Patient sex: M
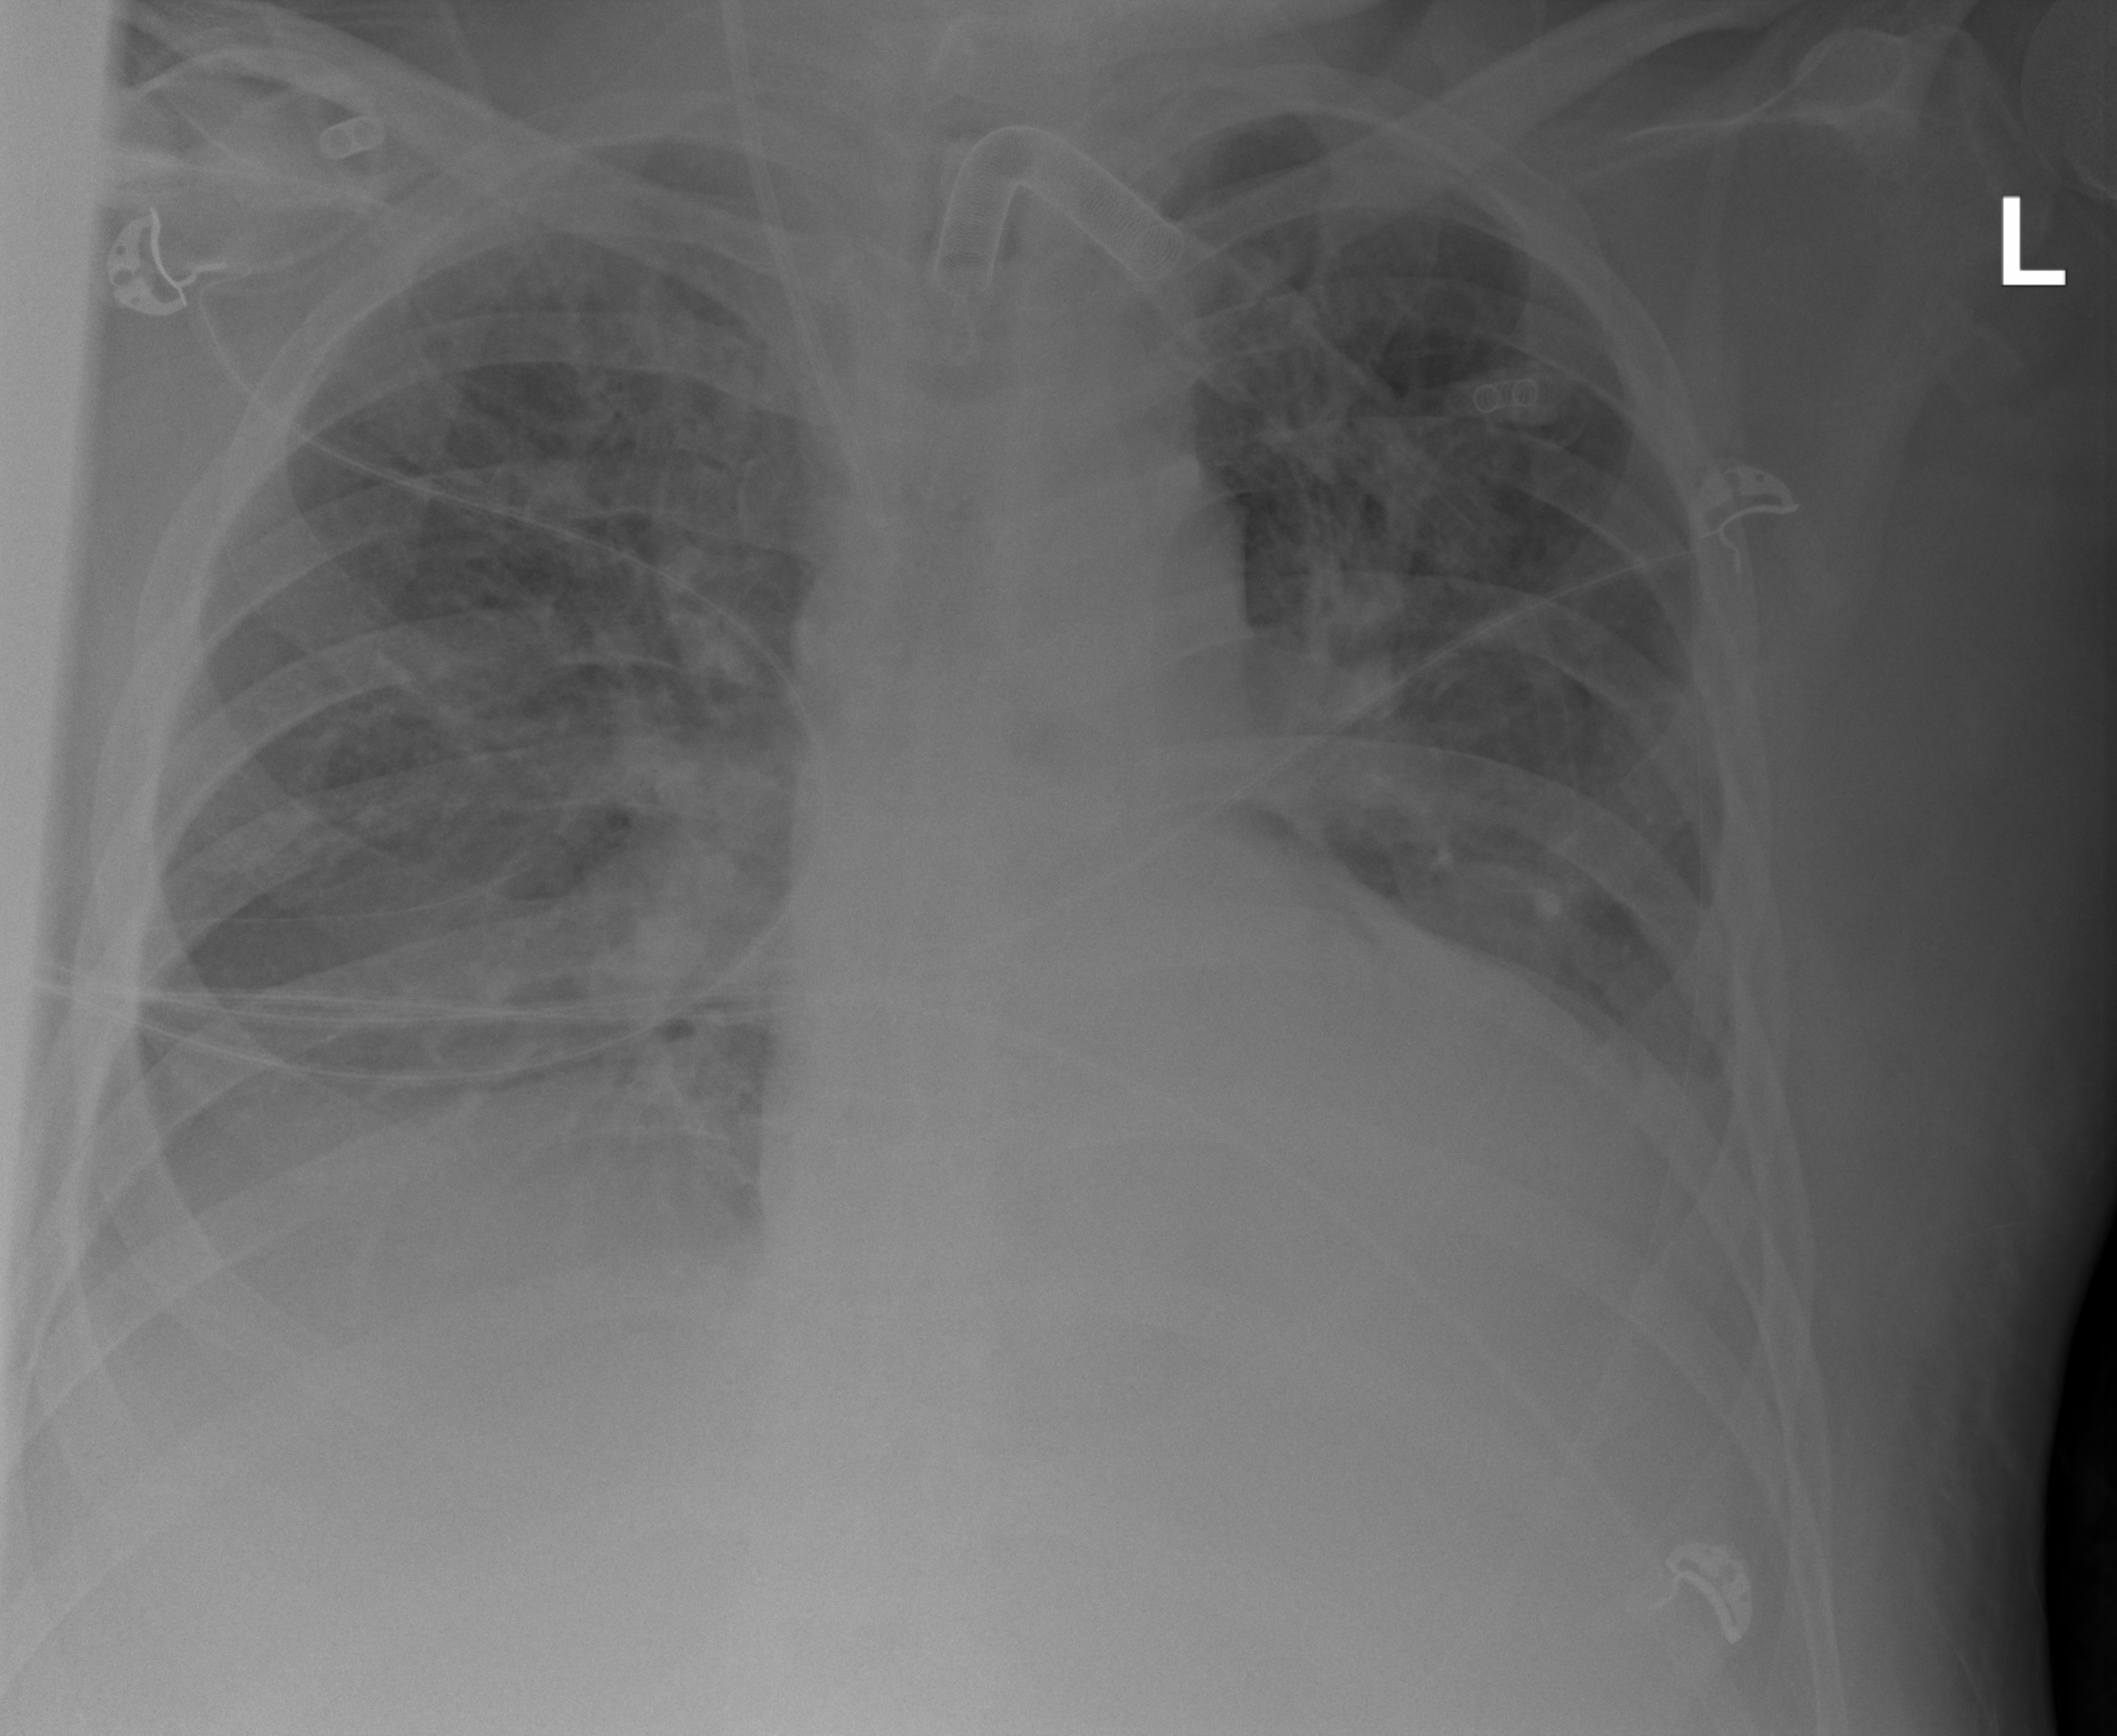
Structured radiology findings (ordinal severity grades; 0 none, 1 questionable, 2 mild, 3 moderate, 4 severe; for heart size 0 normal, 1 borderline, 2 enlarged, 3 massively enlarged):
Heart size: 0
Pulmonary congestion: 2
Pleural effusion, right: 2
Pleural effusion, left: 2
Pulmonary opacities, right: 3
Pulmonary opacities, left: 1
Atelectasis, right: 1
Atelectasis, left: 2